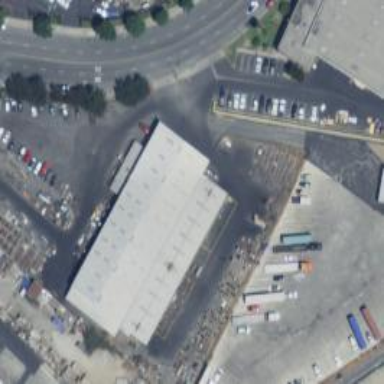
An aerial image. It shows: Industrial building.